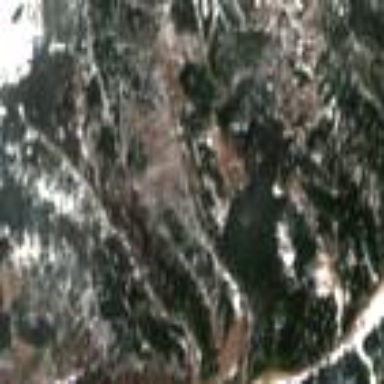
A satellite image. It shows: Coniferous forest area.